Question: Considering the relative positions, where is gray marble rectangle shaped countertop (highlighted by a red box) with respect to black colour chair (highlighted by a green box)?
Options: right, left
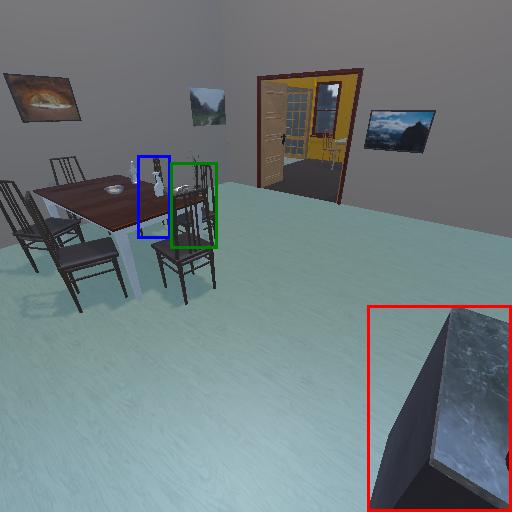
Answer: right